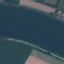
Land use / land cover class: River